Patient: sex M, age 64
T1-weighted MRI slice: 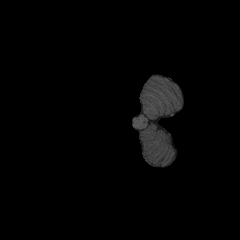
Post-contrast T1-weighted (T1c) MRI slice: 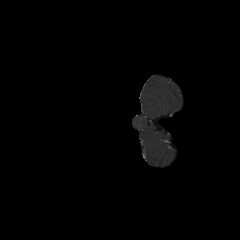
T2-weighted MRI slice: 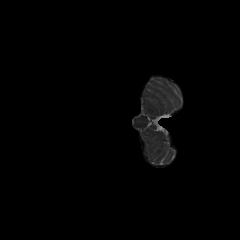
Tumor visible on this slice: no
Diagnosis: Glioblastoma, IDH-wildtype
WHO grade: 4